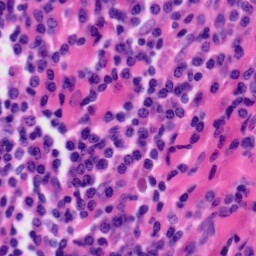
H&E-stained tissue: Tonsil